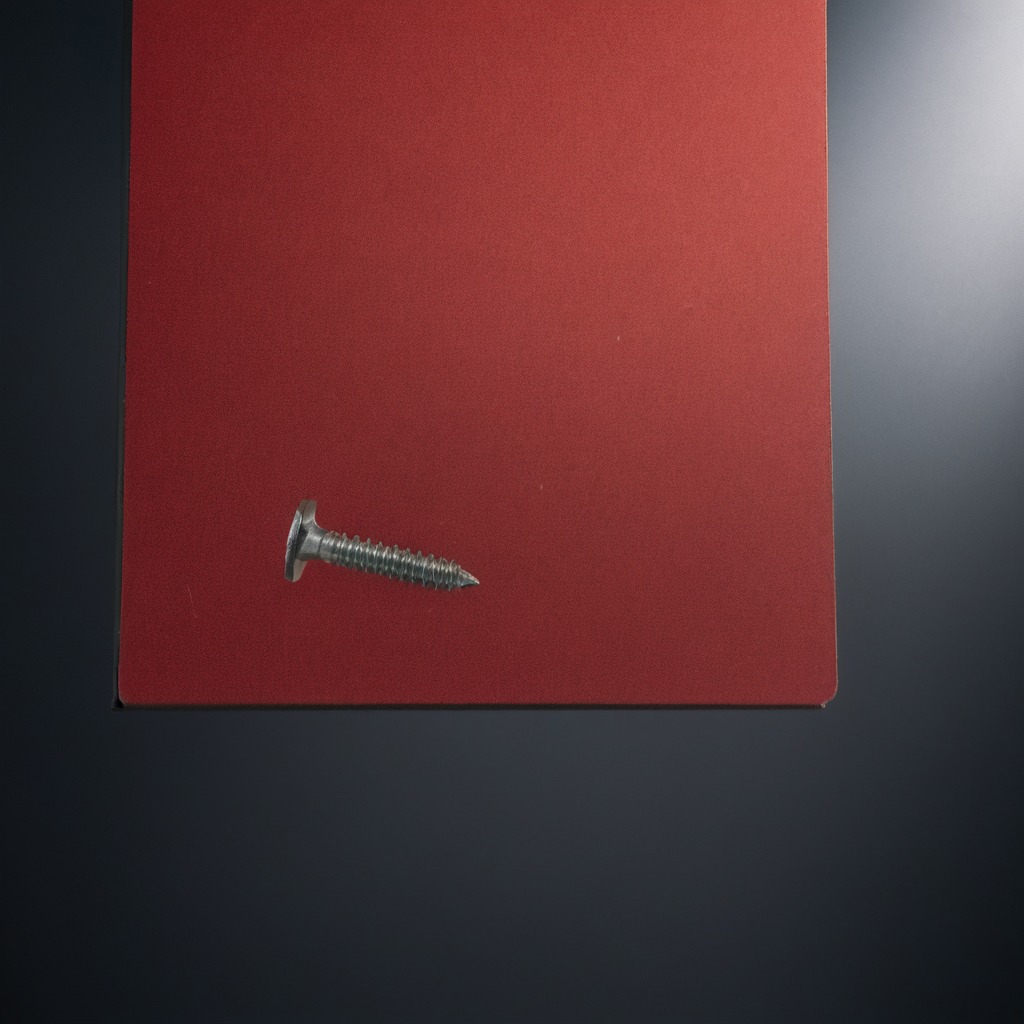
A metal screw lying on the tabletop